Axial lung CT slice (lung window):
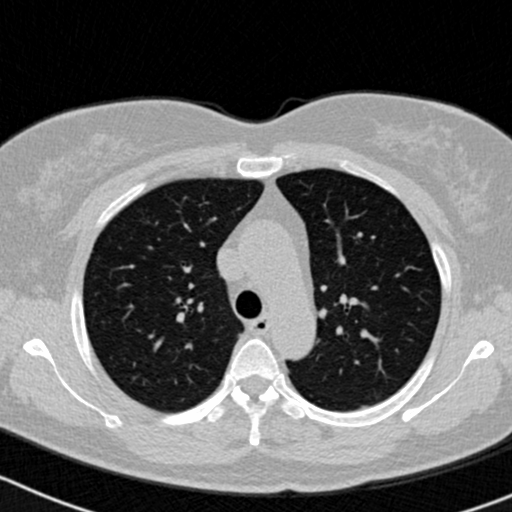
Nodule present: no